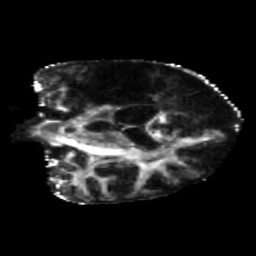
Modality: FA
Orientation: coronal
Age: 63
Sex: female
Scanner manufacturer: siemens
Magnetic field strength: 3 T
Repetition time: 5.25 s
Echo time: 0.08 s